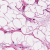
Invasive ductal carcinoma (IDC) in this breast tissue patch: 0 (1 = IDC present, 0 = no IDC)